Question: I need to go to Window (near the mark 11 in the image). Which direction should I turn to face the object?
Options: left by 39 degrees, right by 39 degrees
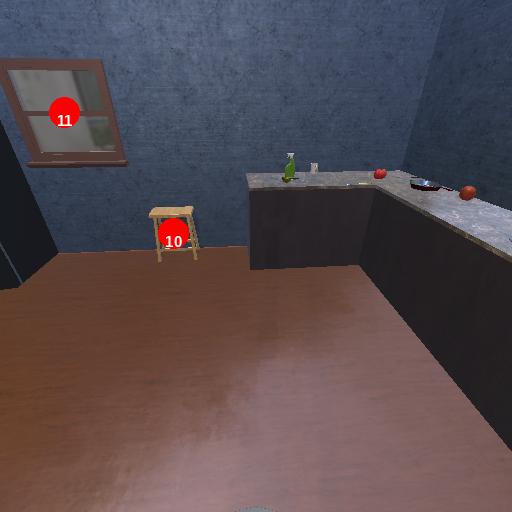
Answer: left by 39 degrees